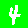
Digit: 4